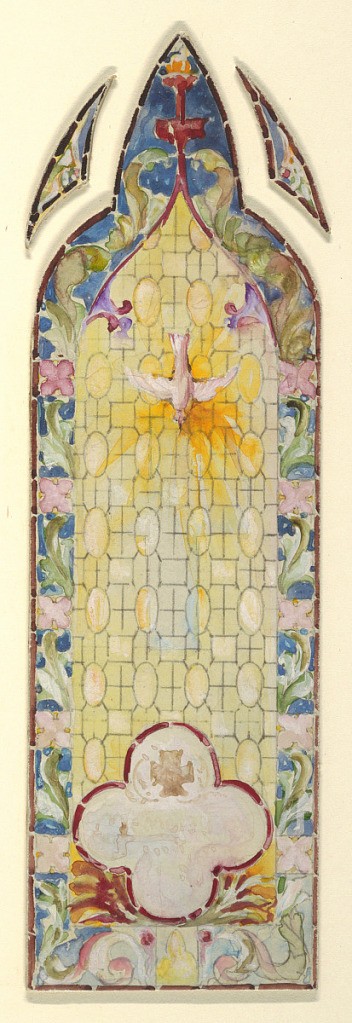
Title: Stained glass window: three part design
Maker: John C. Wolf
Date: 1890–1900
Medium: Brush and watercolor, graphite on illustration board
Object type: Drawing
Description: Design for pointed stained glass window with central section composed of yellow ovals, large four-petalled blossom in pink framed in red; pink dove at center; whole design framed by pink flowers with green leaves on blue ground.